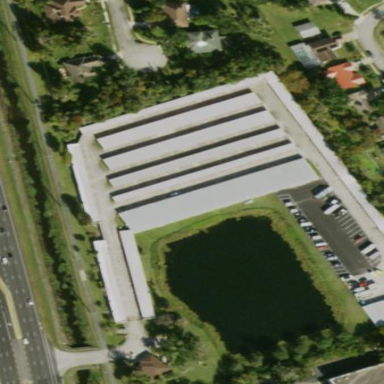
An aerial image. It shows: Storage rental shop located in building.